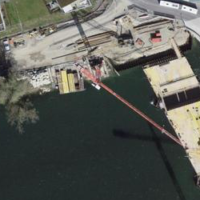
EUNIS habitat code: 15
Species observed at this site:
Milvus milvus
Phalacrocorax carbo
Corvus corone
Onychogomphus forcipatus
Parus major